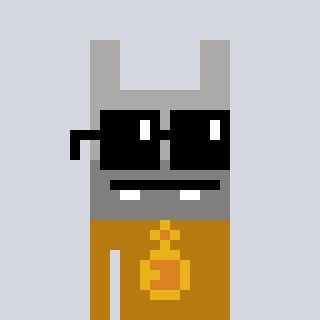
a pixel art character with square black sunglasses, a rabbit-shaped head and a gold-colored body on a cool background